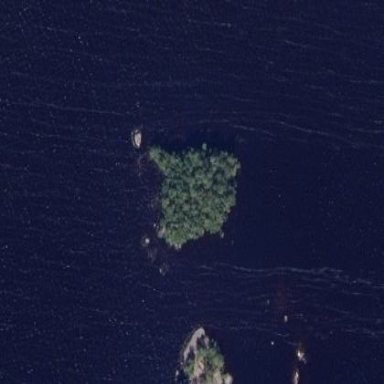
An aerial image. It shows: Islet surrounded by woodland.